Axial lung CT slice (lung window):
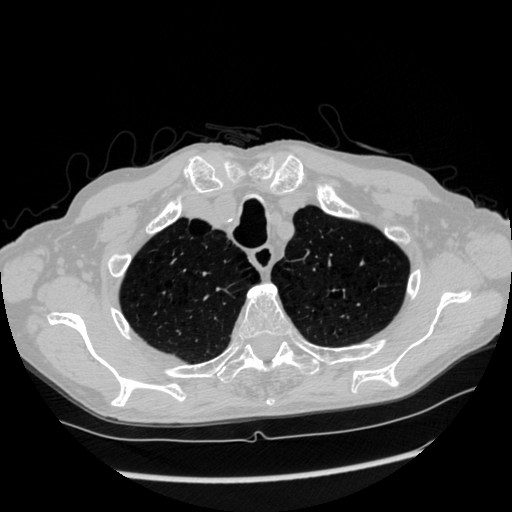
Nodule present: no